Breast ultrasound image
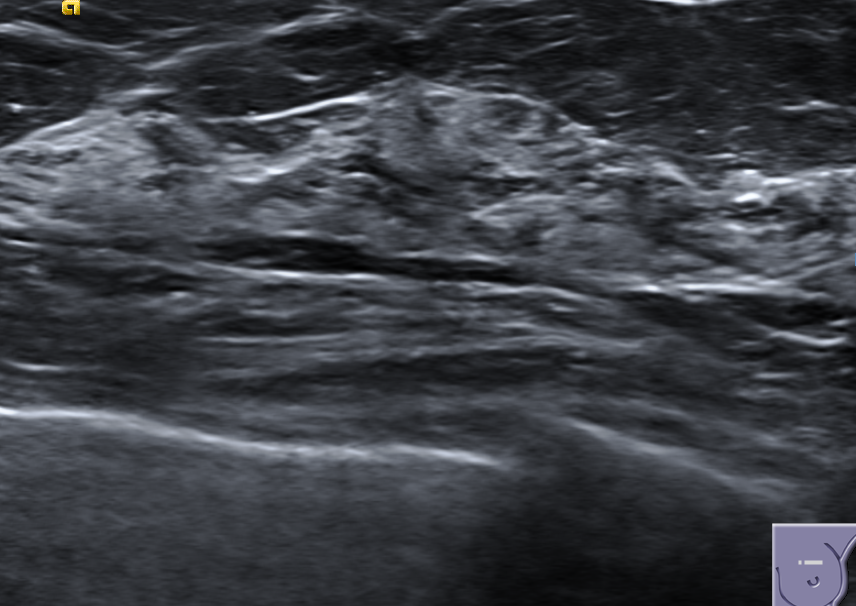
Diagnosis: normal